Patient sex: F
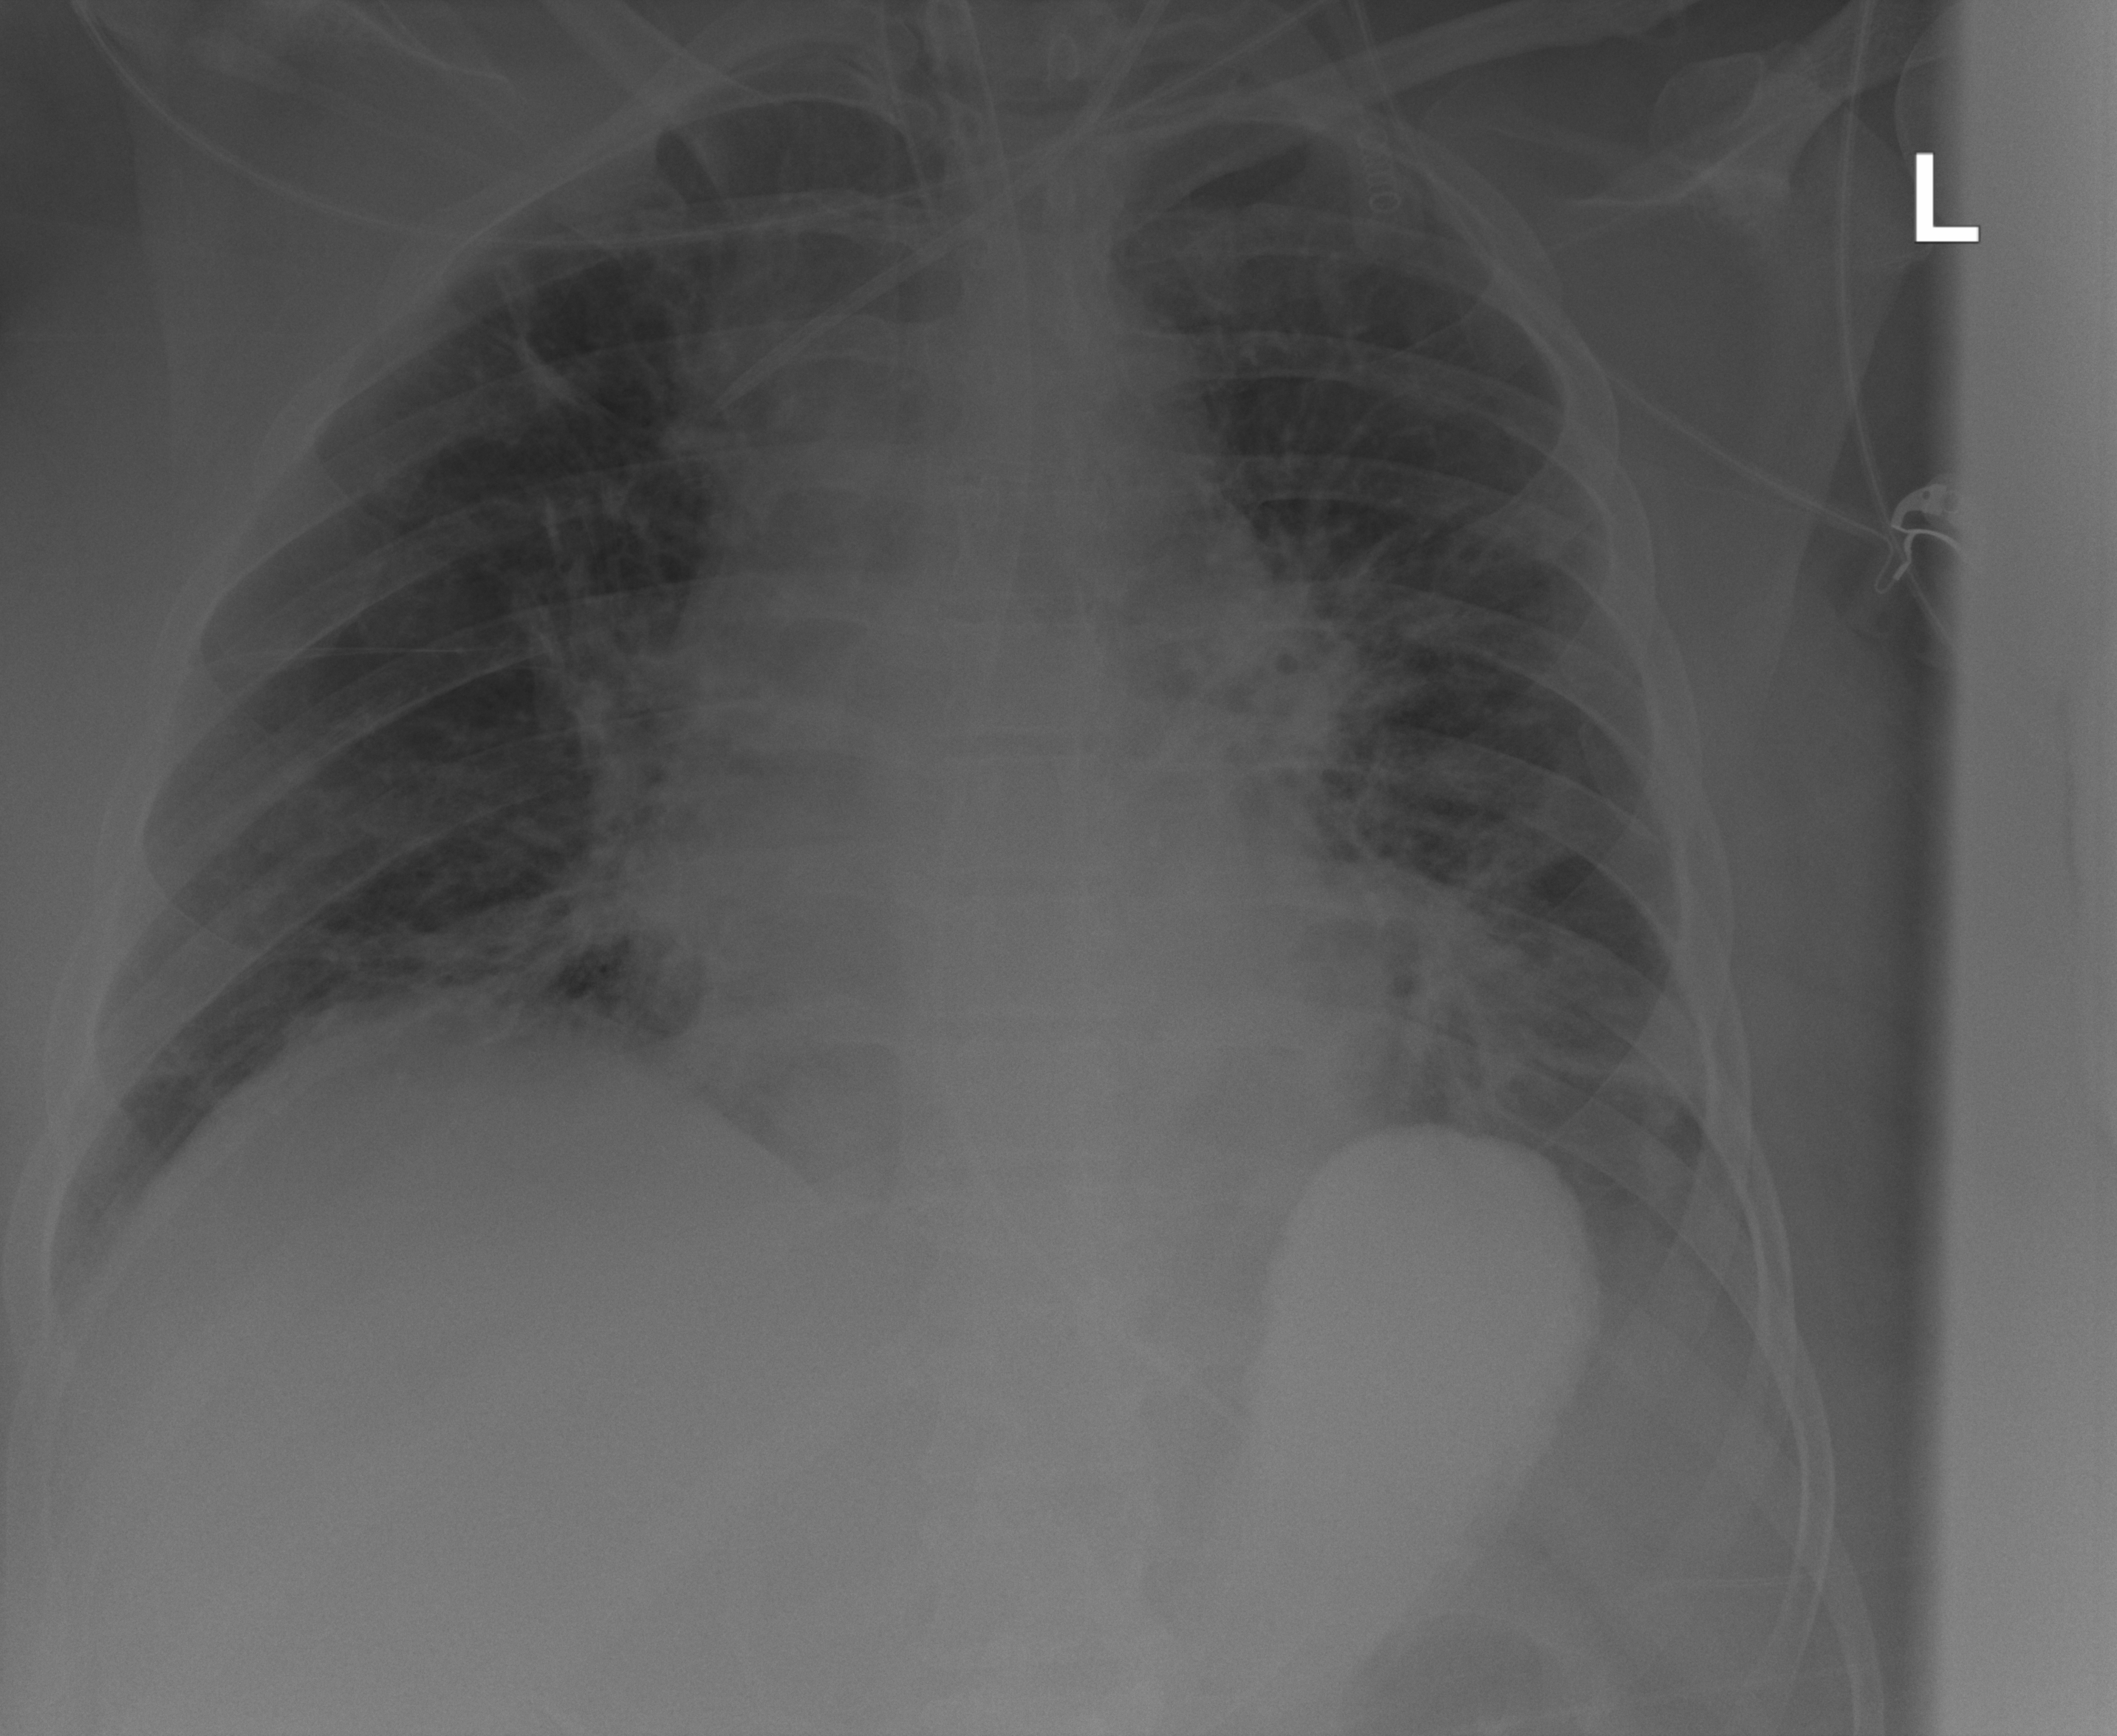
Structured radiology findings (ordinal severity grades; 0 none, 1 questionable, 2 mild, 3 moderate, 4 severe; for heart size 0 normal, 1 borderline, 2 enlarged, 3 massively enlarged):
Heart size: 0
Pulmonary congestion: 0
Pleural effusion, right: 0
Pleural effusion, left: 2
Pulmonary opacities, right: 2
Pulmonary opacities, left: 3
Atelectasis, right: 2
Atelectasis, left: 2